Field crop: maize
Growth stage: 2
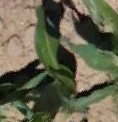
Species: maize